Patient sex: M
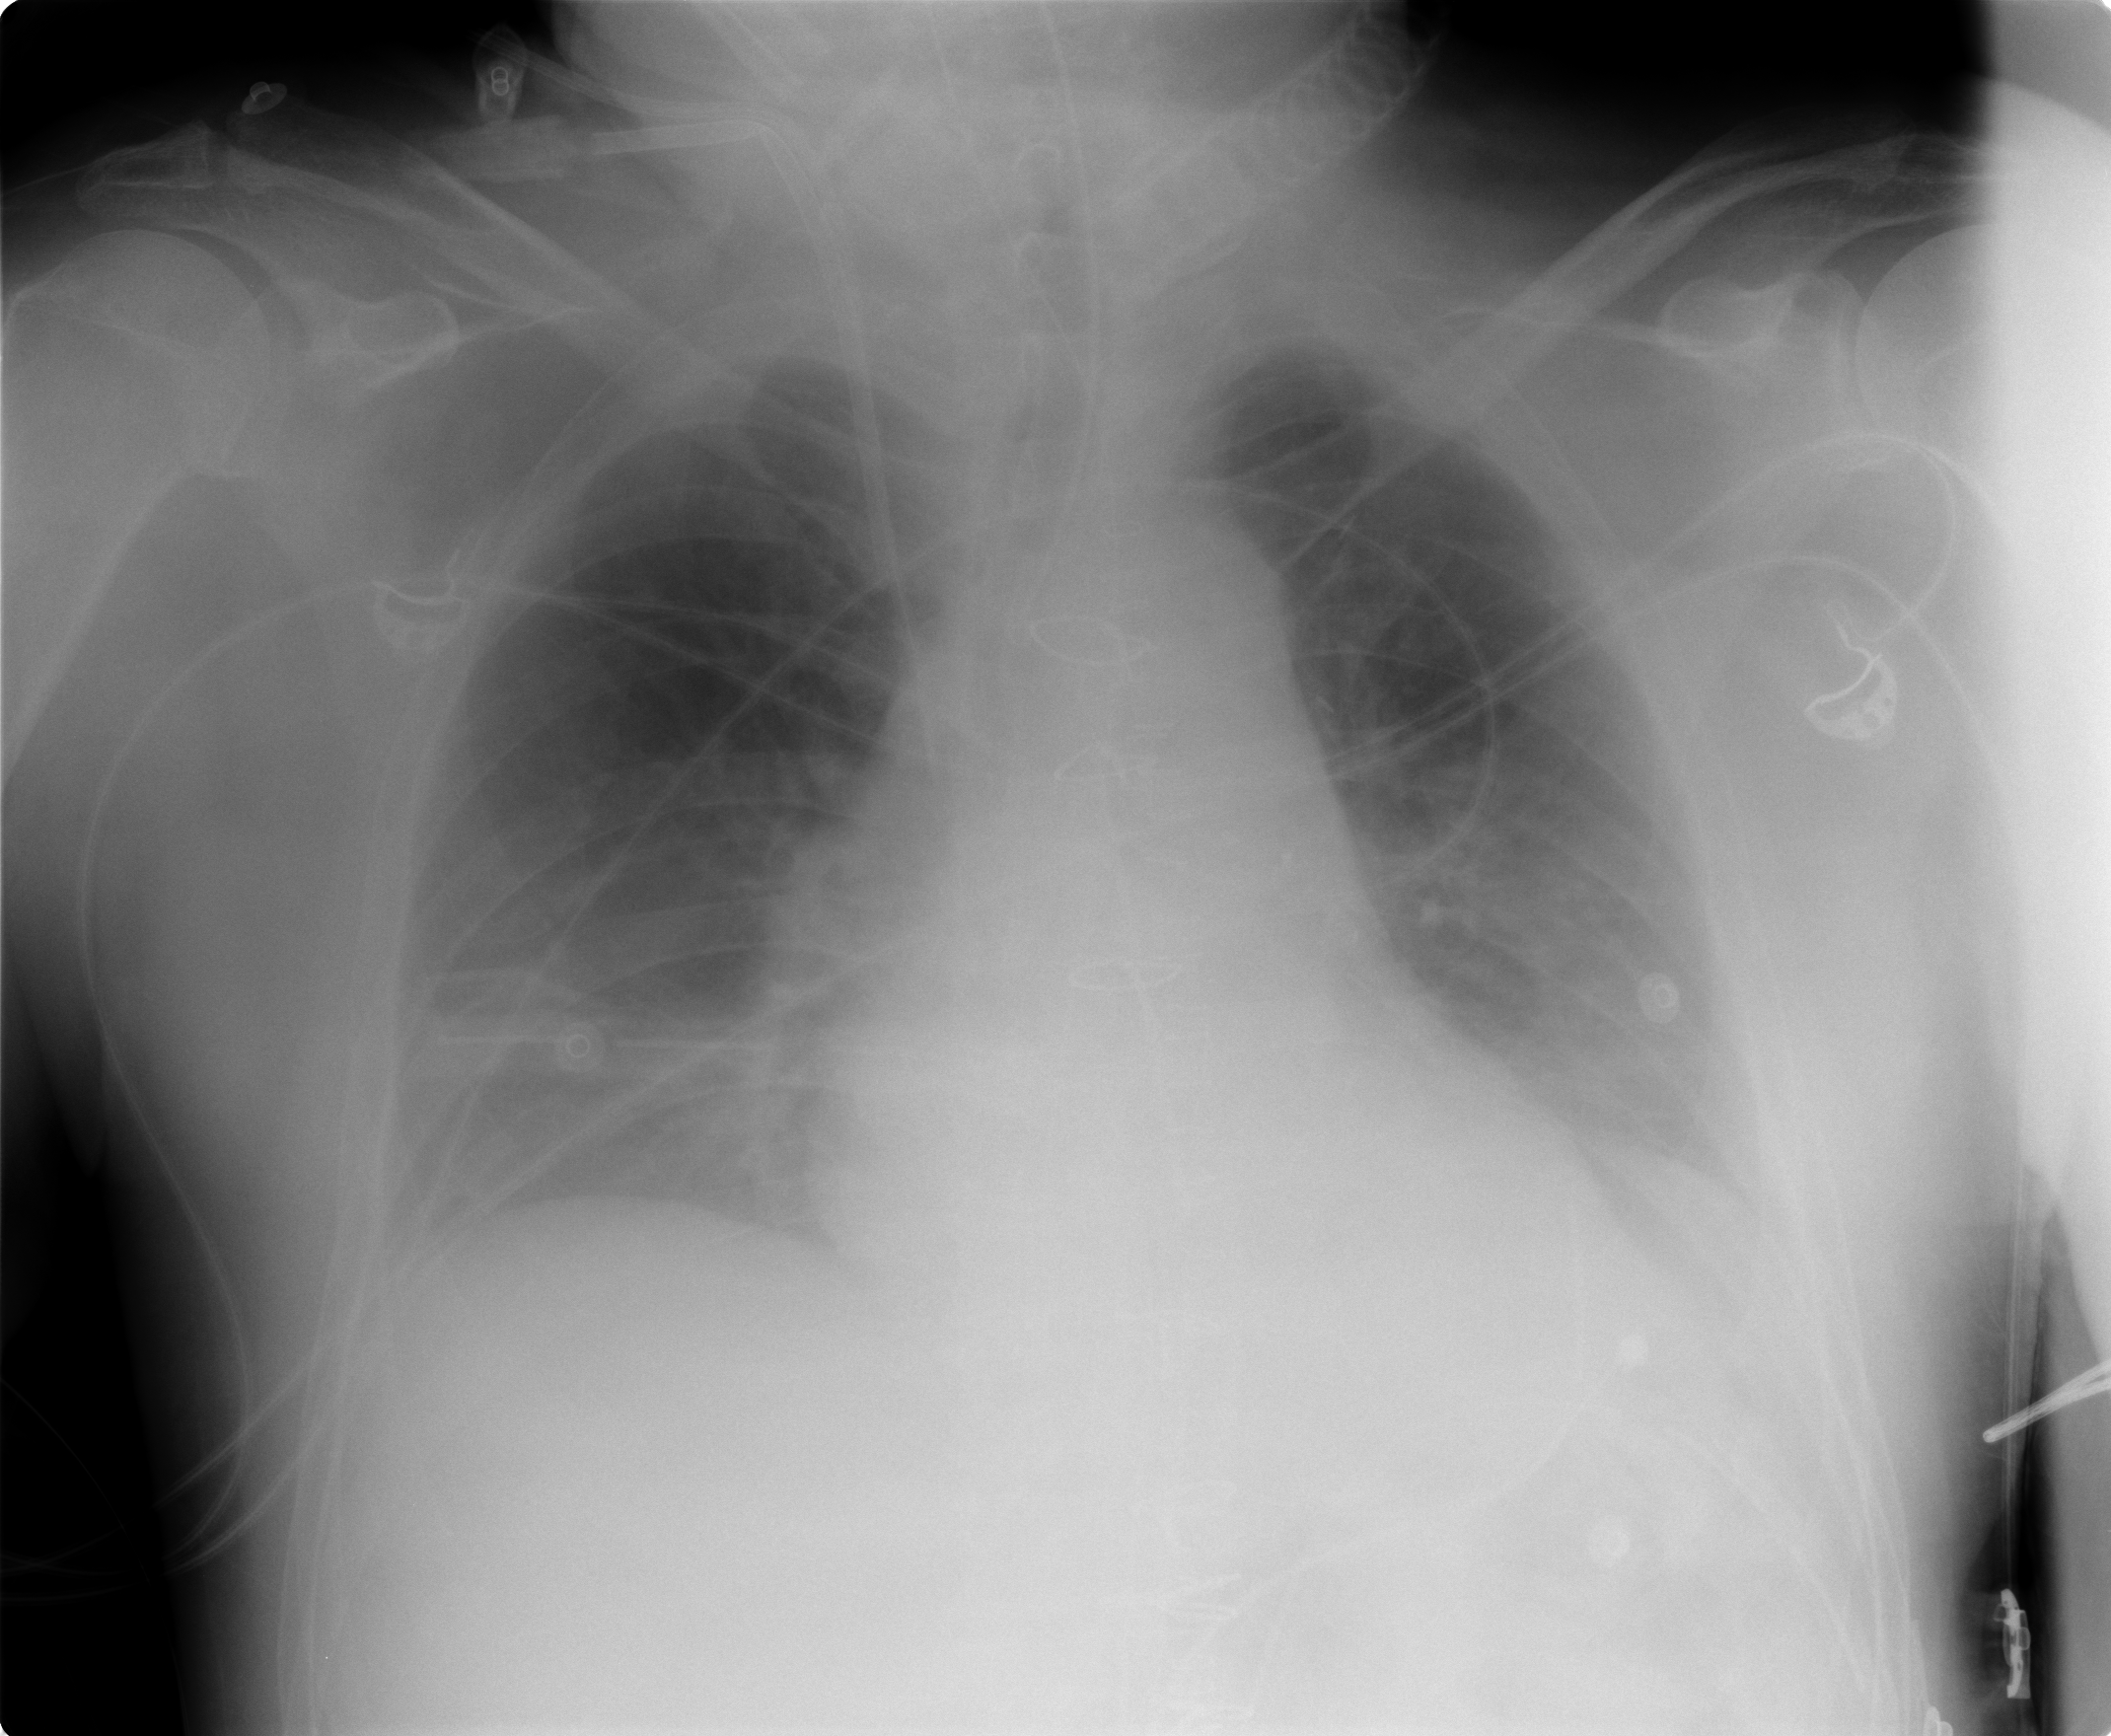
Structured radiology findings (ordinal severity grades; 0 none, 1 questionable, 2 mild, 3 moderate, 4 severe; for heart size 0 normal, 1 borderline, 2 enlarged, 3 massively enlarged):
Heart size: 0
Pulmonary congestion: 0
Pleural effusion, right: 0
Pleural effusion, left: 0
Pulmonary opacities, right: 0
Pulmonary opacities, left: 0
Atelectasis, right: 1
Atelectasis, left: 1